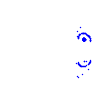
Particle: kaon